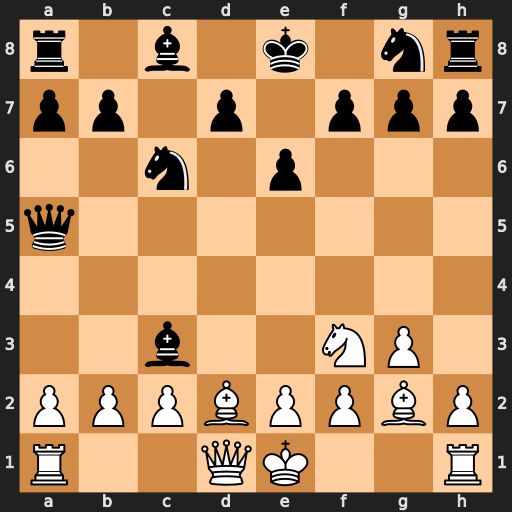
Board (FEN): r1b1k1nr/pp1p1ppp/2n1p3/q7/8/2b2NP1/PPPBPPBP/R2QK2R
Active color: w
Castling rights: KQkq
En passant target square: -
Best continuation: Bxc3 Qxc3+ bxc3